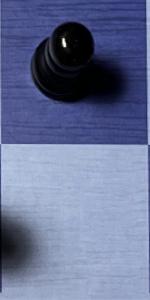
Label: Empty